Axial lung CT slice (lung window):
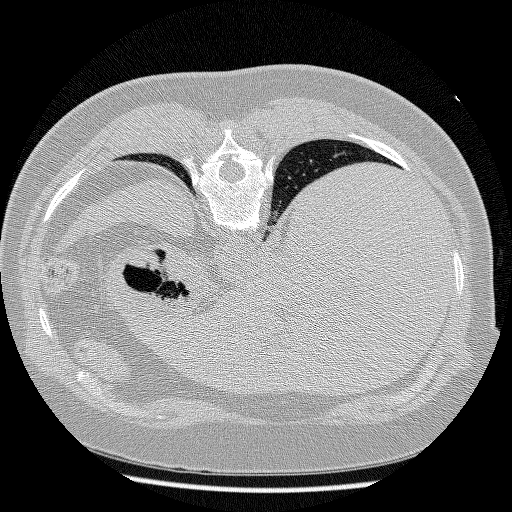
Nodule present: no